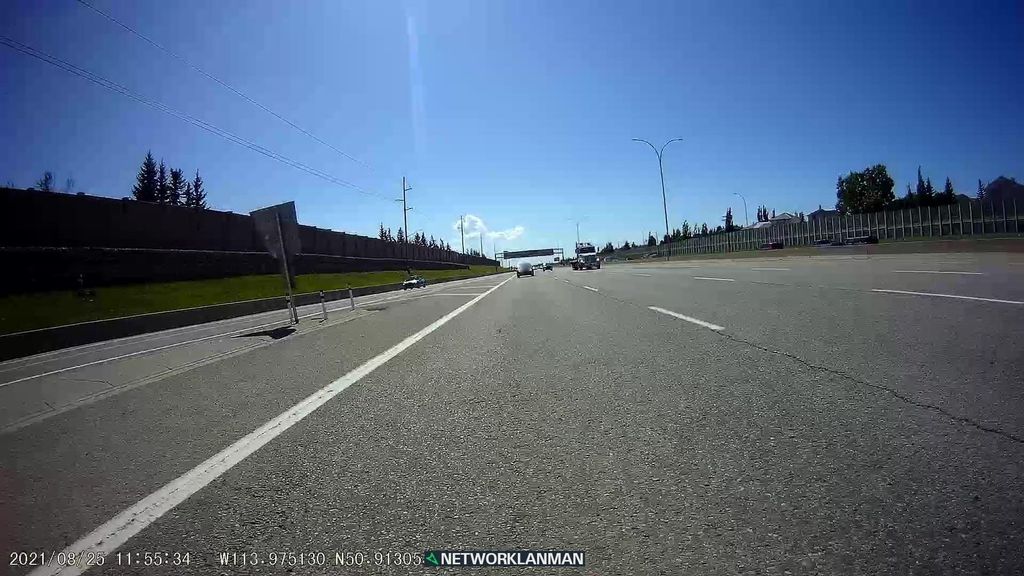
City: calgary